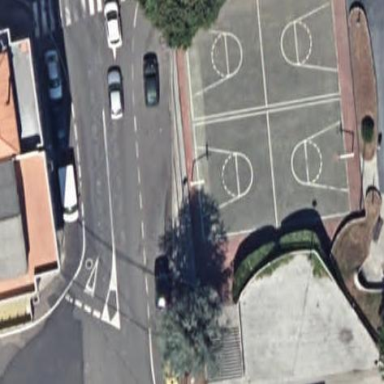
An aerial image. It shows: Basketball court on leisure land pitch.